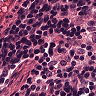
Metastatic tissue present: no